Interaction volume radius: 5 \u00c5
Interaction volume height: 30 \u00c5
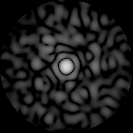
Disorder parameter: 0.8361